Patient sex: M
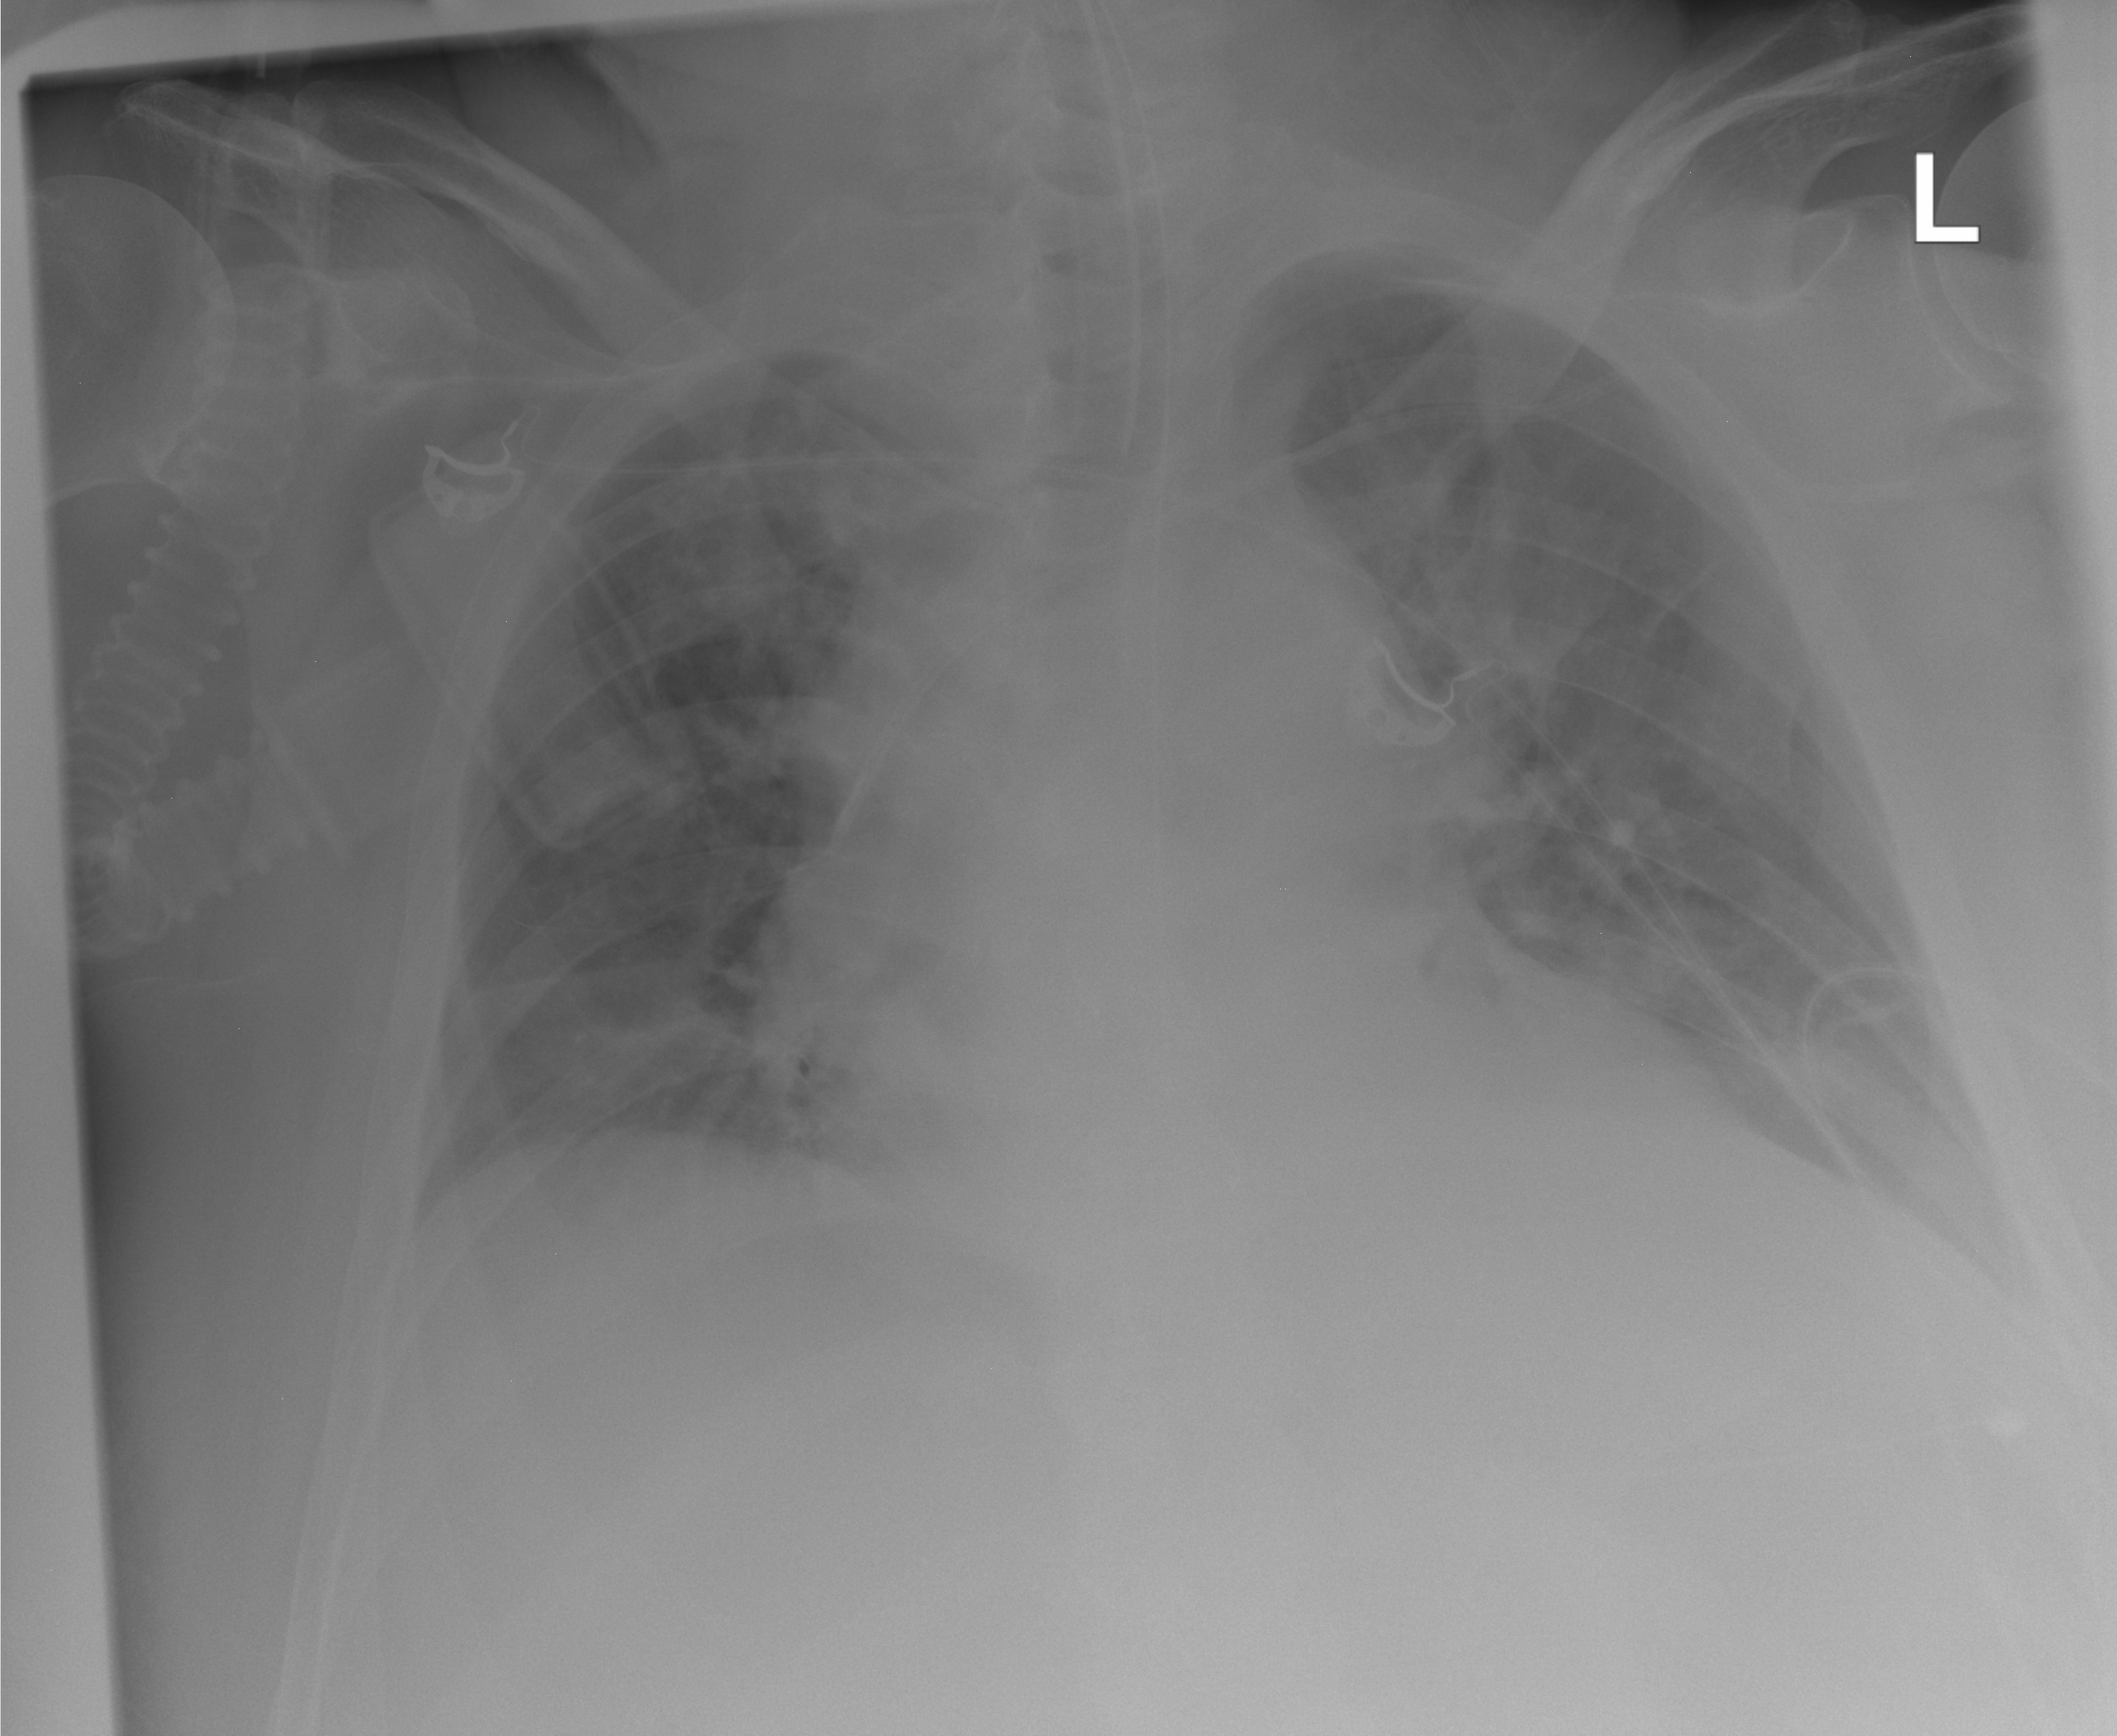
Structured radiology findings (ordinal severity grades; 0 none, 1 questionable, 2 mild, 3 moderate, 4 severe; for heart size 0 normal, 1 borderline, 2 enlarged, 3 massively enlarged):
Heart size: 2
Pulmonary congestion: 2
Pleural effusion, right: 0
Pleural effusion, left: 2
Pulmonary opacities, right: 2
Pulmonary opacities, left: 3
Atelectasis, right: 0
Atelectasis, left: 2